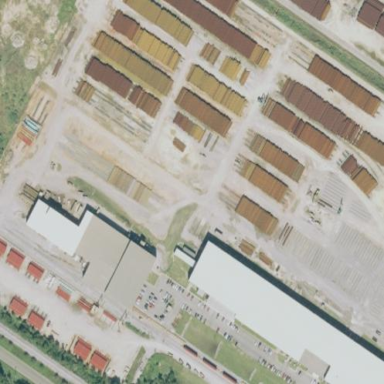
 featuring various works and structures."